Question: I have a legacy code - some macro for Autocad - and I got it running on Autocad 2015 with enabled VBA. There are some string-related function as 'Trim', 'Mid', etc.
And these functions are missing references, VBA can't find their definitions. I can find them manually in object browser, so I use 'Strings.Trim' and it works. How can I avoide adding module name to every call of the function in VBA? Is there something like 'include String''?
Edited: I got a compile error "Can't find project or library" and here is a screen shot of References window just after this message:

And Microsoft Word Library is selected be default. I double-checked, the path to it is correct.
There is no libraries with MISSING prefix (or just can't see it). Maybe, some of them must be excluded since it is a legacy code, but I am not sure wild guessing will be fine in this case, maybe there is a way to get problem libraries marked?
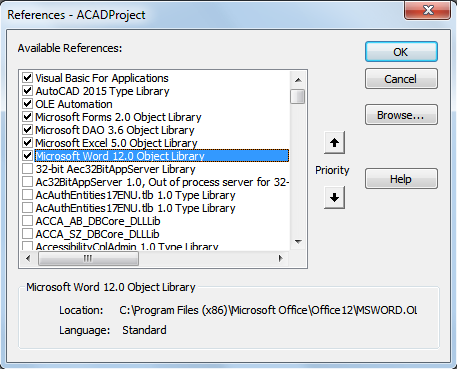
Answer: It is possible one of your references (newer versions of AutoCAD, or more likely Microsoft Word) now has function or method names matching Left, Mid, Trim and so on, that didn't exist before. This will make those function names Ambiguous.
Try selectively removing references to see the effect on those functions, or observe the intelliSense when typing Mid to see if it has a different meaning.
Consider writing wrappers for those string functions. For example, write a Left function that internally calls strings.Left in a module visible to where those functions are used.
While this doesn't solve your problem immediately, it will allow you to minimise changes to the legacy code.